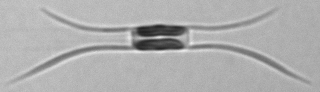
Label: Chaetoceros_similis